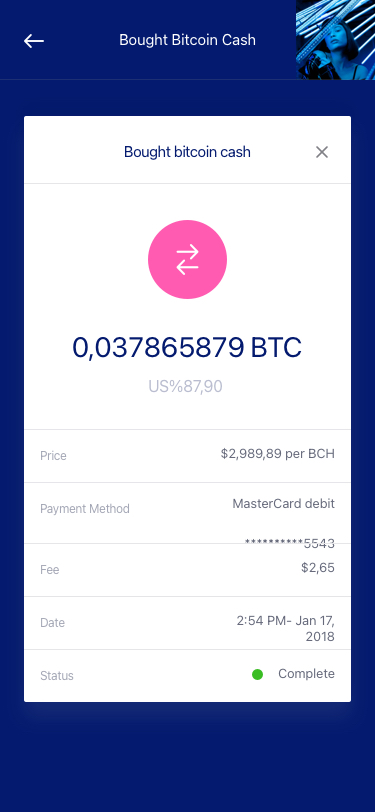
Text in this UI design:
0,037865879 BTC
US%87,90
Price
$2,989,89 per BCH
$2,65
2:54 PM- Jan 17, 2018
Complete
      MasterCard debit
              **********5543
Bought bitcoin cash
Payment Method
Fee
Date
Status